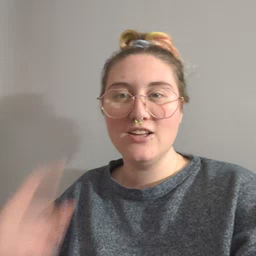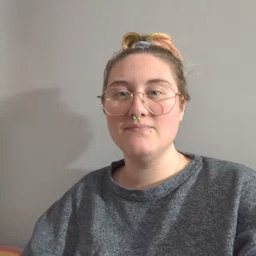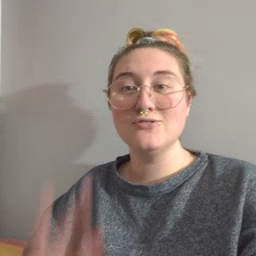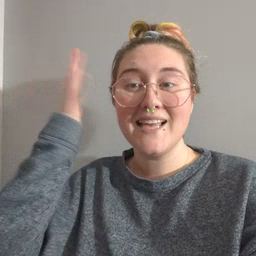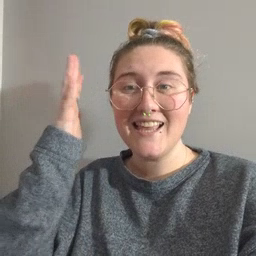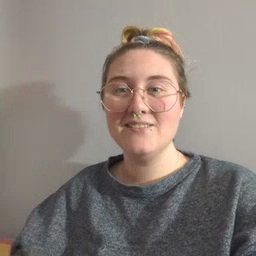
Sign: tree